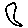
Label: moon